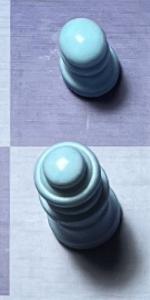
Label: Queen_White